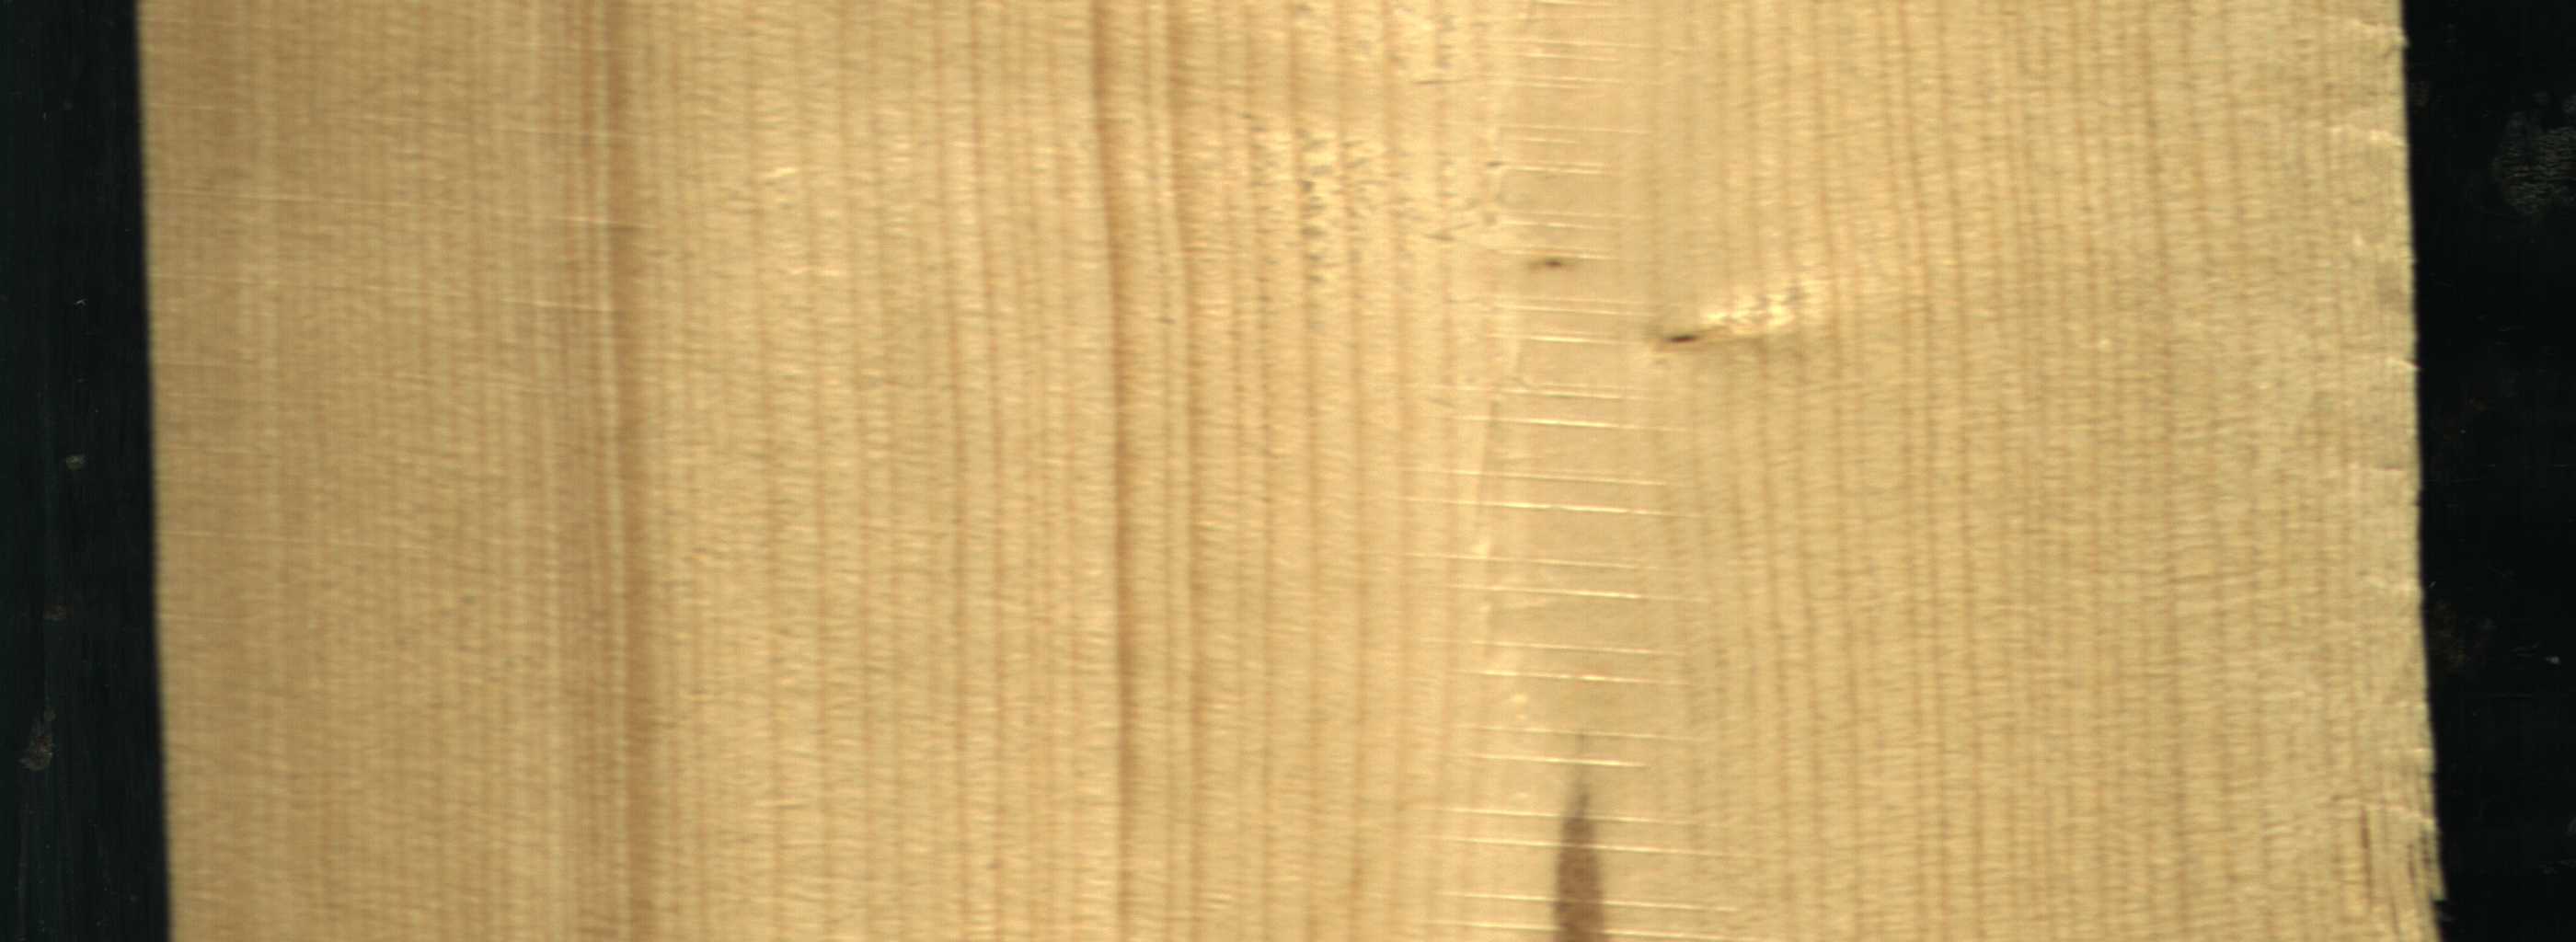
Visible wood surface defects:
Marrow